Interaction volume radius: 10 \u00c5
Interaction volume height: 15 \u00c5
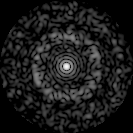
Disorder parameter: 0.8228